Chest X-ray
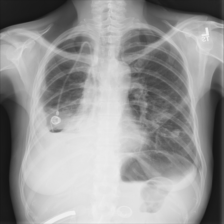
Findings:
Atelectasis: negative
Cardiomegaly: negative
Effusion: negative
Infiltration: negative
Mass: negative
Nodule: negative
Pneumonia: negative
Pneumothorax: negative
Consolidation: positive
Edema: negative
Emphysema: negative
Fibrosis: negative
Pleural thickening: negative
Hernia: negative